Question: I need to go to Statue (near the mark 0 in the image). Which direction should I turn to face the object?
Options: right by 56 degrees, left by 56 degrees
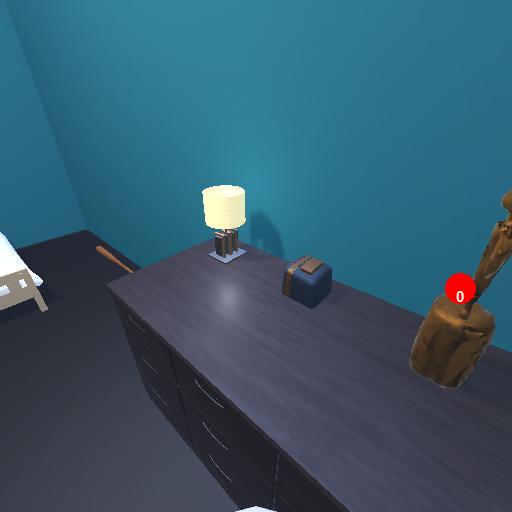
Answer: right by 56 degrees